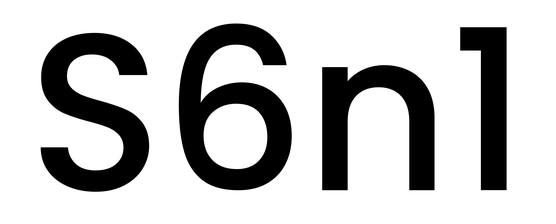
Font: Poppins-Medium